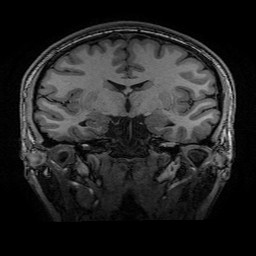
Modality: T1w
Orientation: sagittal
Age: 22
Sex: female
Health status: healthy
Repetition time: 2.53 s
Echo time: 0.0034 s